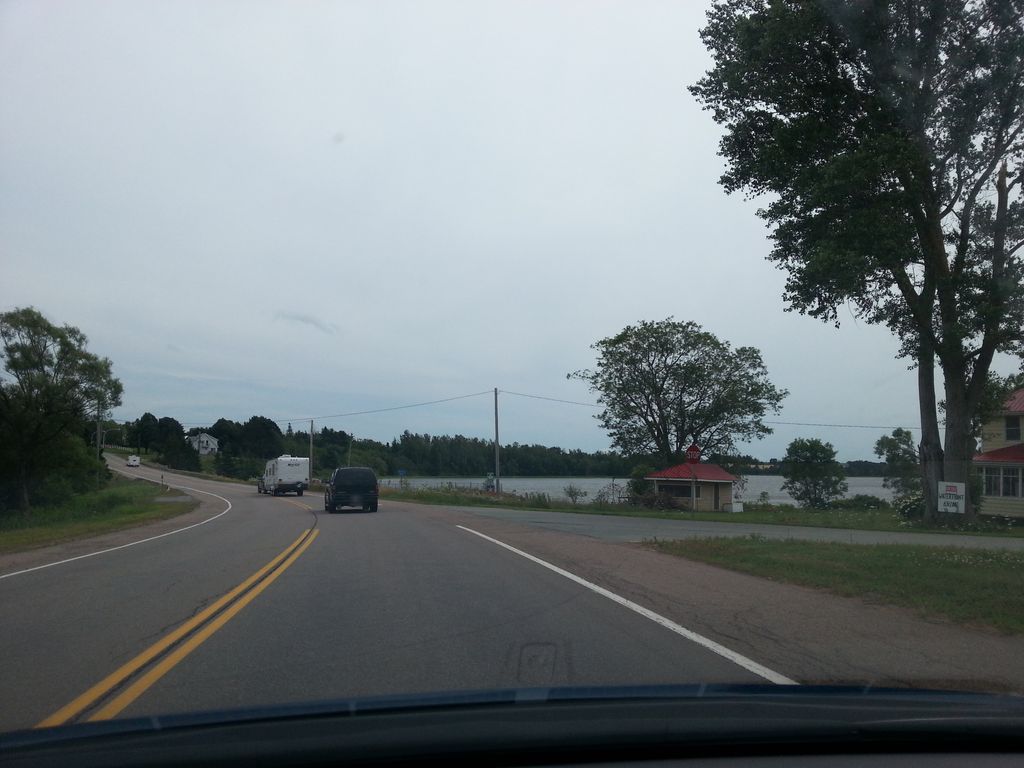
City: charlottetown